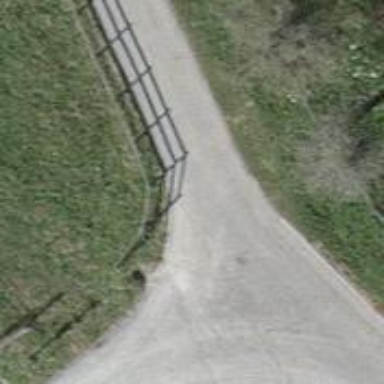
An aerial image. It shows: Fence is in the image.